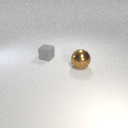
small gray rubber cube behind large brown metal sphere